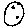
Label: moon